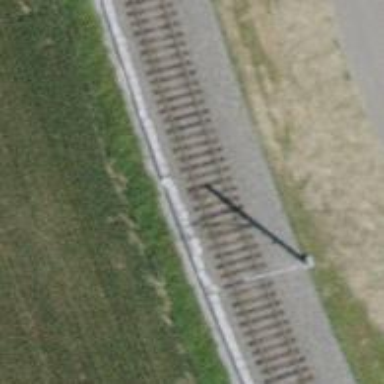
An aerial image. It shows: Single-track electrified railway with contact line.